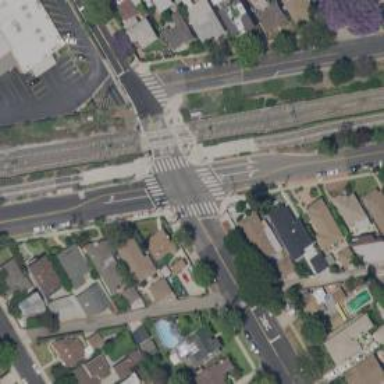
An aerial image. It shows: Railway crossing.